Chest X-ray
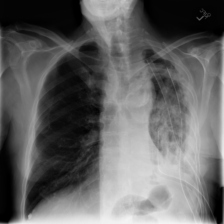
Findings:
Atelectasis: negative
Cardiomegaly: negative
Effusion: negative
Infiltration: negative
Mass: negative
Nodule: negative
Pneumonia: negative
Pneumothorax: negative
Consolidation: negative
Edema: negative
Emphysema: negative
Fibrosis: negative
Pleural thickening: positive
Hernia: negative